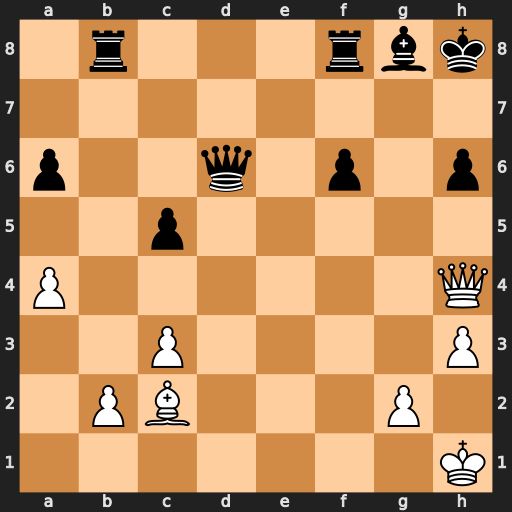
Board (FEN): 1r3rbk/8/p2q1p1p/2p5/P6Q/2P4P/1PB3P1/7K
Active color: w
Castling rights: -
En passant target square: -
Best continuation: Qxh6+ Bh7 Qxh7#